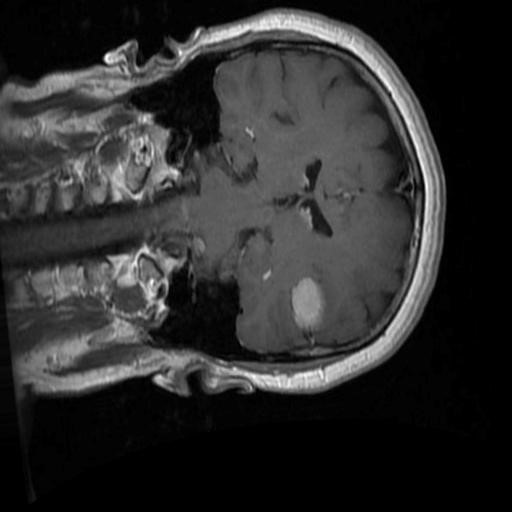
Label: brain_menin